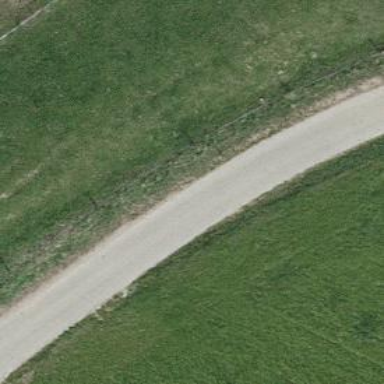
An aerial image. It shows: Unclassified road with paved surface. The road has grade1 tracktype.